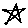
Label: star